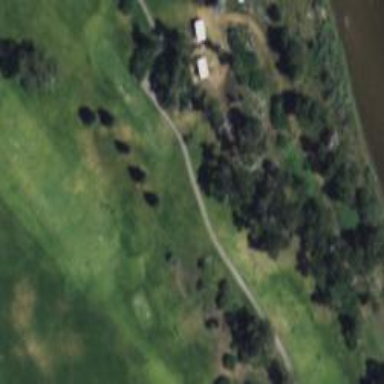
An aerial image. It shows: Path designated for golf carts.